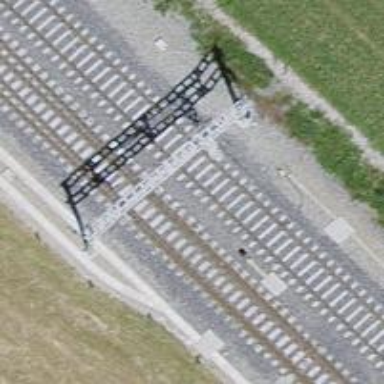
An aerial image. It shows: Railway crossover.